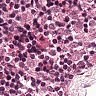
Metastatic tissue present: no